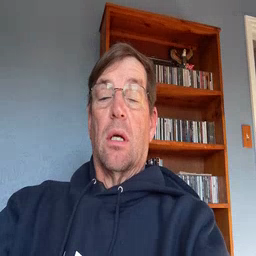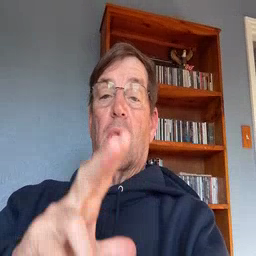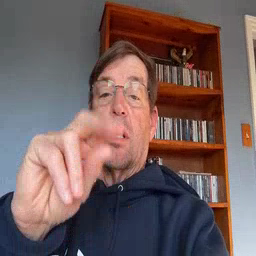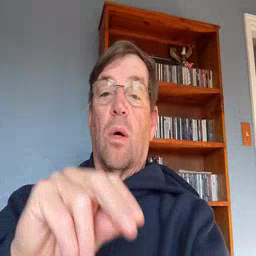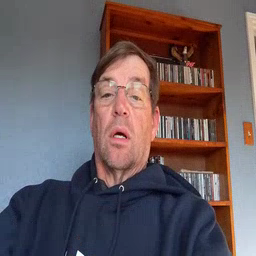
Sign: no